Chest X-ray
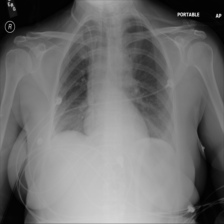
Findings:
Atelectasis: negative
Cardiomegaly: negative
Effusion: negative
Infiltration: negative
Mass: negative
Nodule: negative
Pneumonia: negative
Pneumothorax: negative
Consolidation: negative
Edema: negative
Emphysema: negative
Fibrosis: negative
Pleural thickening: negative
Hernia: negative